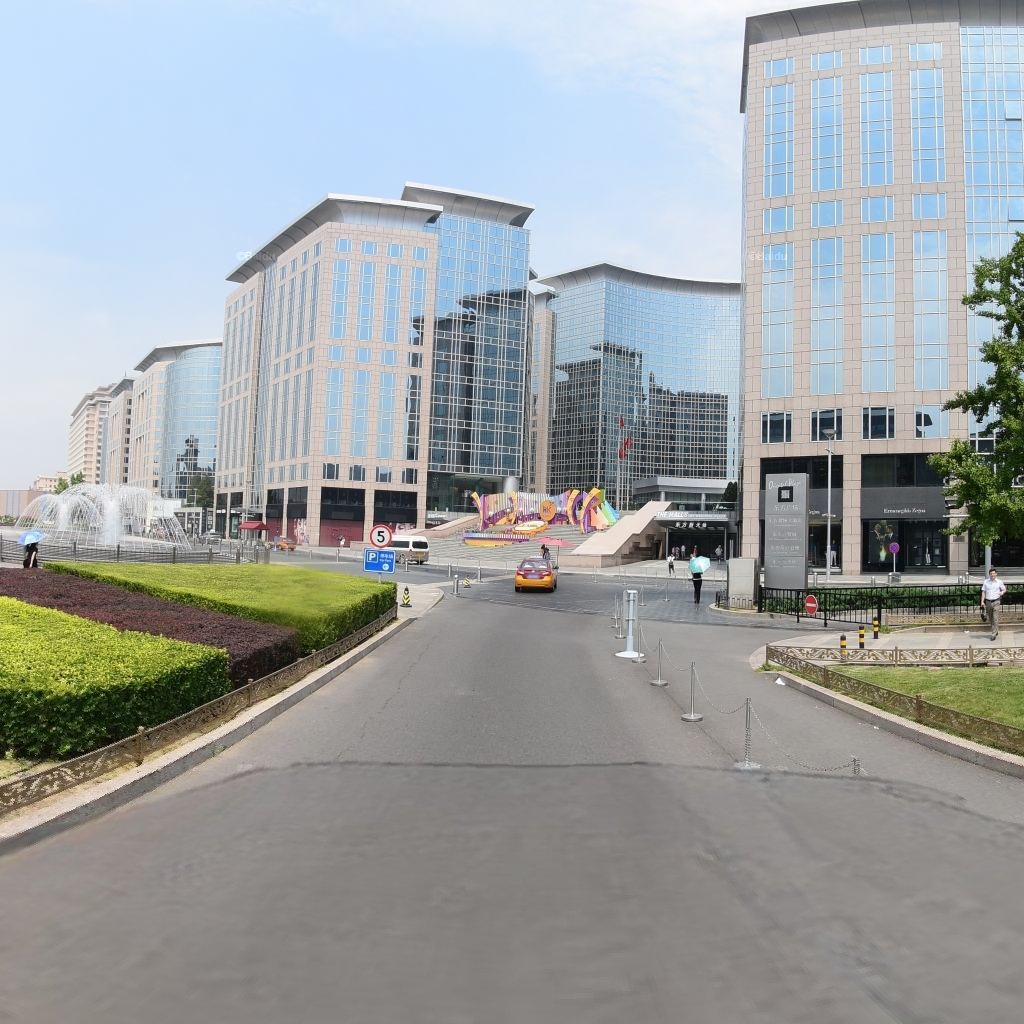
Region: Dongcheng
Road damage annotations: longitudinal crack